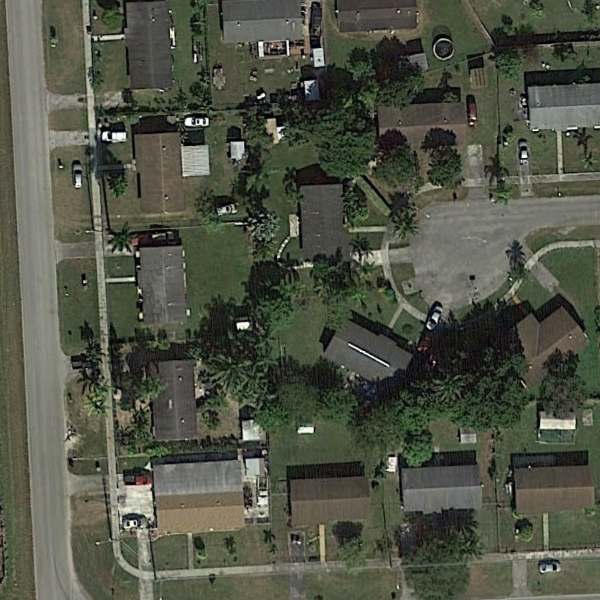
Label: MediumResidential